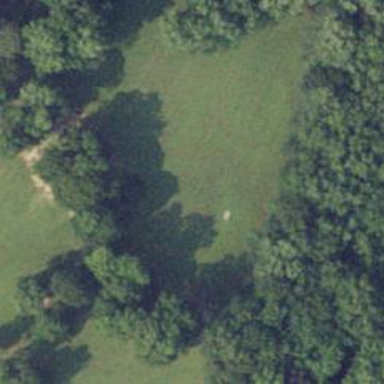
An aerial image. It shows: Disc golf tee area.